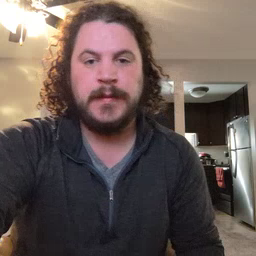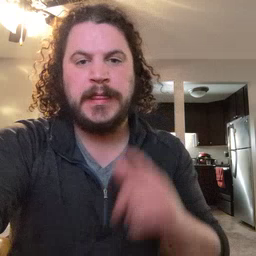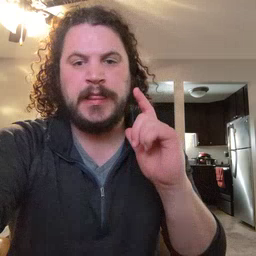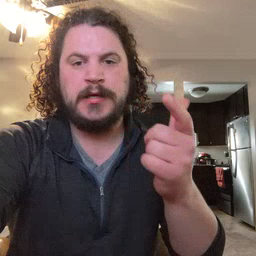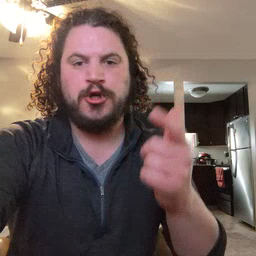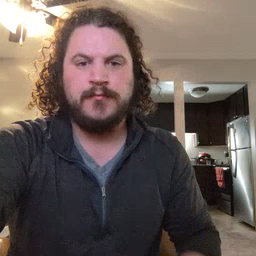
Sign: later